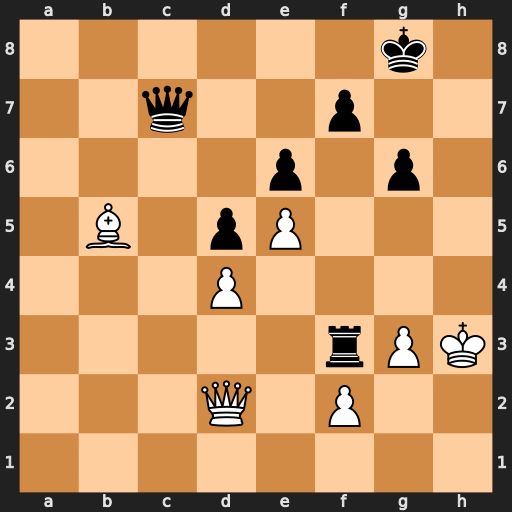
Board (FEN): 6k1/2q2p2/4p1p1/1B1pP3/3P4/5rPK/3Q1P2/8
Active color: w
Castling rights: -
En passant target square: -
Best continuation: Bd3 Rxd3 Qxd3